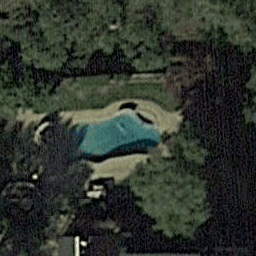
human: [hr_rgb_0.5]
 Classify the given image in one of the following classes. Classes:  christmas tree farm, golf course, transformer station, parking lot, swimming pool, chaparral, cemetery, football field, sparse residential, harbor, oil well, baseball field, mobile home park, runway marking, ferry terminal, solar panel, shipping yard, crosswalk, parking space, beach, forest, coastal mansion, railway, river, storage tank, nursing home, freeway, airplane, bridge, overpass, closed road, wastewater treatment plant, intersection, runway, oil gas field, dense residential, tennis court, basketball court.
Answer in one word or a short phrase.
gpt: swimming pool